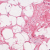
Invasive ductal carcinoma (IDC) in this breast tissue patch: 0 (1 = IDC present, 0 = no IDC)